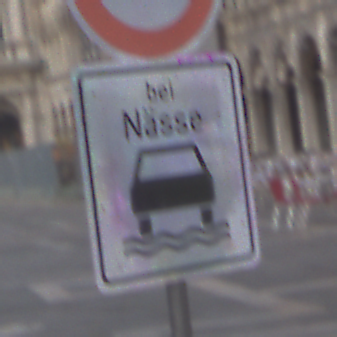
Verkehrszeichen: BeiNaesse
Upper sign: Geschwindigkeit100
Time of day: SunriseSunset
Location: Outdoor (Urban)
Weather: PartlyCloudy
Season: NotSpecified
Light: Natural